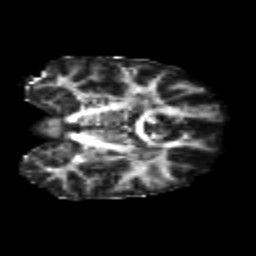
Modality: FA
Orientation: coronal
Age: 24
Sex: female
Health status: healthy
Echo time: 0.074 s